Field crop: maize
Growth stage: 2
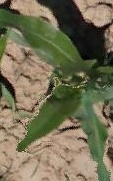
Species: maize